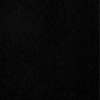
Label: dusty